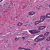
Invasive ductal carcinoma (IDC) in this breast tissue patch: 0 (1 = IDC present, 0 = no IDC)